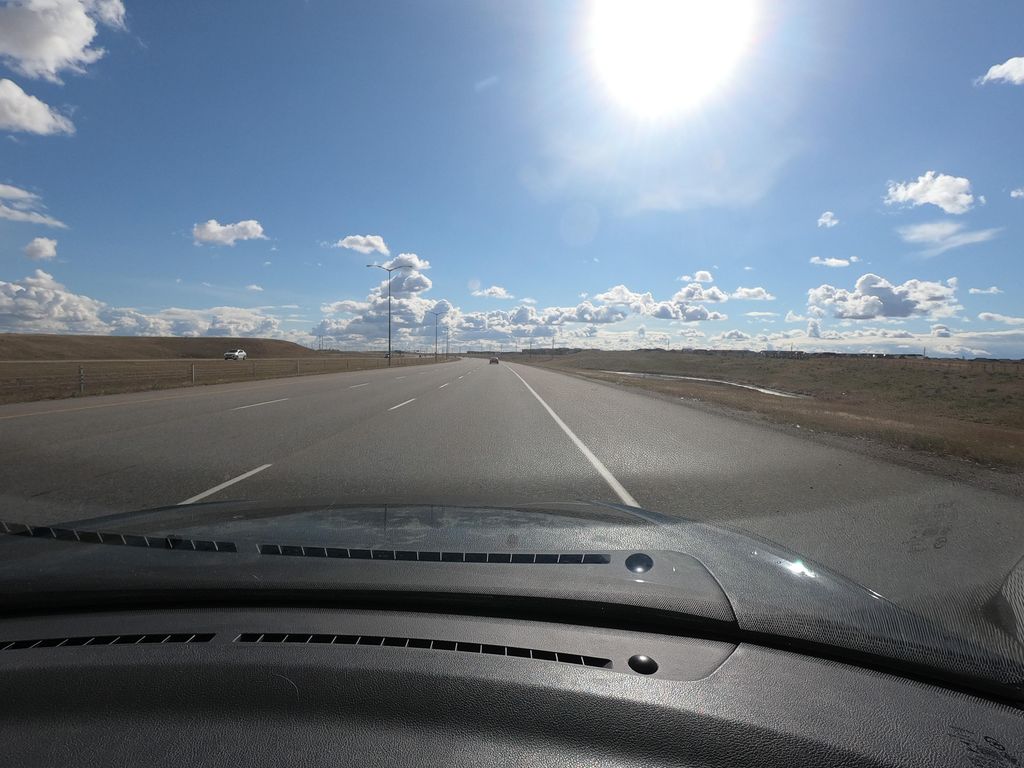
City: calgary